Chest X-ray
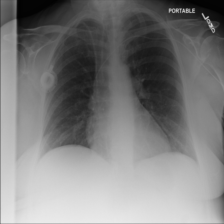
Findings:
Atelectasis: negative
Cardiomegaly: negative
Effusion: negative
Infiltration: negative
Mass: negative
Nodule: negative
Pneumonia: negative
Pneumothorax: negative
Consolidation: negative
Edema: negative
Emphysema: negative
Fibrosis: negative
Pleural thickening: negative
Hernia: negative